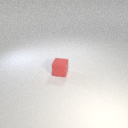
small red rubber cube